Field crop: tomato
Growth stage: 1
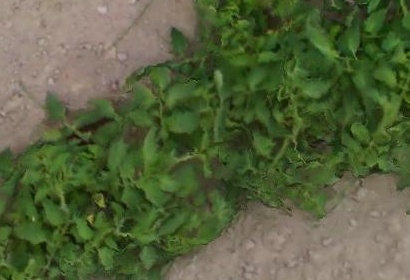
Species: tomato